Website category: book
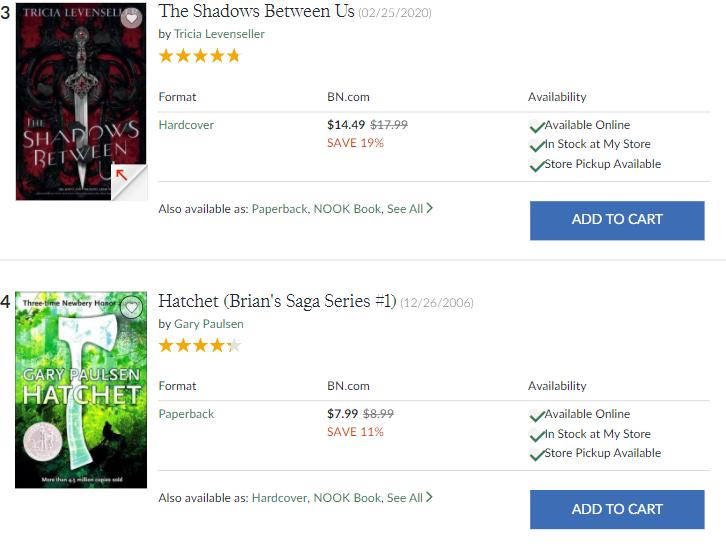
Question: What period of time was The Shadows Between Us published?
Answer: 02/25/2020

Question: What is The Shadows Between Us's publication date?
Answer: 02/25/2020

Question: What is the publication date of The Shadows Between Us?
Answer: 02/25/2020

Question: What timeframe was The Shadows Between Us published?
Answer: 02/25/2020

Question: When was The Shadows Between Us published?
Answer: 02/25/2020

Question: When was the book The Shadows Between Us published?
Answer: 02/25/2020

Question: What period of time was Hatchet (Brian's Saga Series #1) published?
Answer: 12/26/2006

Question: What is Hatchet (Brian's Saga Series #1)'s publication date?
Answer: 12/26/2006

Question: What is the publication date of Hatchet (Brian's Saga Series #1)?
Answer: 12/26/2006

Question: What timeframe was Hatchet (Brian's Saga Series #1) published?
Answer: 12/26/2006

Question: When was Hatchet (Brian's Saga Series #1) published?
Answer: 12/26/2006

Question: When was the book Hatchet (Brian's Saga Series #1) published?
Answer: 12/26/2006

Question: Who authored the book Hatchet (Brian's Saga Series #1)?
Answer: Gary Paulsen

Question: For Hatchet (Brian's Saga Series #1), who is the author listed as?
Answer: Gary Paulsen

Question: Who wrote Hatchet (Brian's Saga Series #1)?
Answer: Gary Paulsen

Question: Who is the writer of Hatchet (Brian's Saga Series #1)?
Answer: Gary Paulsen

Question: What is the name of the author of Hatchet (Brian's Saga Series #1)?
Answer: Gary Paulsen

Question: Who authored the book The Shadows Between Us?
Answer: Tricia Levenseller

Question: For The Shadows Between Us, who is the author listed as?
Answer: Tricia Levenseller

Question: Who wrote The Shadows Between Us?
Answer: Tricia Levenseller

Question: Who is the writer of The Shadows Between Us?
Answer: Tricia Levenseller

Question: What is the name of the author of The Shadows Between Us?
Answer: Tricia Levenseller

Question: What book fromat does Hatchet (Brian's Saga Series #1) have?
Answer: Paperback

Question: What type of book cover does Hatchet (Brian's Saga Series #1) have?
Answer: Paperback

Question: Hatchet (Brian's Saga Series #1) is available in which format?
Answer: Paperback

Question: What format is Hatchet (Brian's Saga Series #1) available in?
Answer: Paperback

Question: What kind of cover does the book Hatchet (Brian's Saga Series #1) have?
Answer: Paperback

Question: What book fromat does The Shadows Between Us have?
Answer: Hardcover

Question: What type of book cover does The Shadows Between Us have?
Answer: Hardcover

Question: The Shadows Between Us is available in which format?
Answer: Hardcover

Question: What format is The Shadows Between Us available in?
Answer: Hardcover

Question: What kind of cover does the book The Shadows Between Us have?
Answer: Hardcover

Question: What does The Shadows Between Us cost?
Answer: $14.49

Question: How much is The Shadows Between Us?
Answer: $14.49

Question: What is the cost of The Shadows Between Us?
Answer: $14.49

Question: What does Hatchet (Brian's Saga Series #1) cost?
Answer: $7.99

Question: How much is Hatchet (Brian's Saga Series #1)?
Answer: $7.99

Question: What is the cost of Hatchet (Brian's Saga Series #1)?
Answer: $7.99

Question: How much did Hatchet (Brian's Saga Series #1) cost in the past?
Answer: $8.99

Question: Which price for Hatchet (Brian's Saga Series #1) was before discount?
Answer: $8.99

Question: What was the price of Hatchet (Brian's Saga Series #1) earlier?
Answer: $8.99

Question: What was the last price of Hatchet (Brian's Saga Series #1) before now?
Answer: $8.99

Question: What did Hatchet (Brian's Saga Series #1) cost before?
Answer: $8.99

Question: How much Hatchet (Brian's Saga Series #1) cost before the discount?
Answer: $8.99

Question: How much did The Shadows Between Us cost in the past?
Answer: $17.99

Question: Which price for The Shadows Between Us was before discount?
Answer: $17.99

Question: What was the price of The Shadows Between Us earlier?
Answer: $17.99

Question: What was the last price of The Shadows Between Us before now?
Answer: $17.99

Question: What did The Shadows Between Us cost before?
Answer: $17.99

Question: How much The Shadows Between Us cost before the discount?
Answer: $17.99

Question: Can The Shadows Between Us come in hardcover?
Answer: no

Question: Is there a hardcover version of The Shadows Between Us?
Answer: no

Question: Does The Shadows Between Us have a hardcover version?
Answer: no

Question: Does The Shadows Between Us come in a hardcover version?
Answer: no

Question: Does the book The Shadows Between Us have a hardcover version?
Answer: no

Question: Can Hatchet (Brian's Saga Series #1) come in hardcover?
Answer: yes

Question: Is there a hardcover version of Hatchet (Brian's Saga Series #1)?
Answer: yes

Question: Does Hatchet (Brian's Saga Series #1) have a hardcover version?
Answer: yes

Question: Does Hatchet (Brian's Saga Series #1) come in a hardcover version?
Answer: yes

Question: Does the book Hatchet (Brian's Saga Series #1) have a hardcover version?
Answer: yes

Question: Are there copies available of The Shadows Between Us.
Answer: yes

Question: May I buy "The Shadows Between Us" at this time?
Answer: yes

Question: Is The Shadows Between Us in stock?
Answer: yes

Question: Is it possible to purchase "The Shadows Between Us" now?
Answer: yes